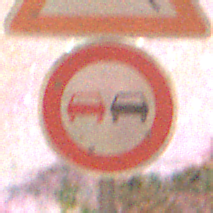
Verkehrszeichen: Ueberholverbot
Zusatzzeichen oben: WildwechselRechts
Umgebung: Outdoor, Nature
Tageszeit: Night
Wetter: Clear
Licht: Natural
Jahreszeit: NotSpecified
Kontrast: LowContrast